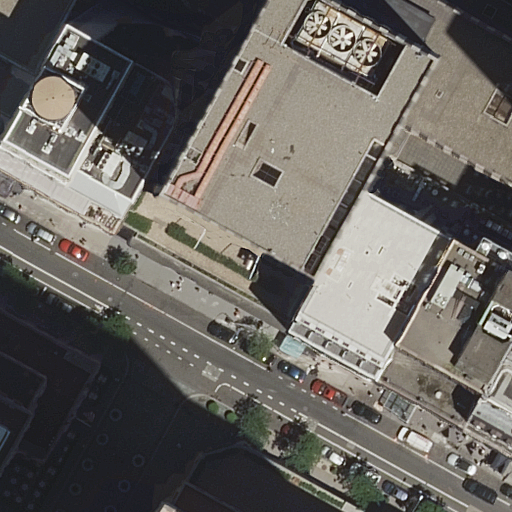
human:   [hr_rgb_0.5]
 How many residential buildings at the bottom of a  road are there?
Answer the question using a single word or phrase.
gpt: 0

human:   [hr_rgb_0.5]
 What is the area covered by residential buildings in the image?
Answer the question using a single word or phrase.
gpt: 6101m2

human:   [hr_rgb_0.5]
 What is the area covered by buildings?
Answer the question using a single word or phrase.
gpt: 7371m2

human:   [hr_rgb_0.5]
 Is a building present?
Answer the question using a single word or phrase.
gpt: yes

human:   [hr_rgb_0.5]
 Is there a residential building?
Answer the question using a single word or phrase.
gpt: yes

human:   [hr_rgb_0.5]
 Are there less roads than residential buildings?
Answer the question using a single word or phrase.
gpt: yes

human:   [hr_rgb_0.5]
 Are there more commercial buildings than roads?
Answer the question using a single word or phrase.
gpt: no

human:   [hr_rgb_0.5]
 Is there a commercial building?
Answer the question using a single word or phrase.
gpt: yes

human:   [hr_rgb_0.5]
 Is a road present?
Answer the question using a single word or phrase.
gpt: yes

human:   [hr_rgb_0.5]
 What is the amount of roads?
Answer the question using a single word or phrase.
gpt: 2

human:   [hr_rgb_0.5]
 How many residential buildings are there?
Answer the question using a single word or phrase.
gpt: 6

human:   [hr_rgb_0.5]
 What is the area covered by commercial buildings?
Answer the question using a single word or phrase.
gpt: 1269m2

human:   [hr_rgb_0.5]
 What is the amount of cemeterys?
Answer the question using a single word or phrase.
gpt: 0

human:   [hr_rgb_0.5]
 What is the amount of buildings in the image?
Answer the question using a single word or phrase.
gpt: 8

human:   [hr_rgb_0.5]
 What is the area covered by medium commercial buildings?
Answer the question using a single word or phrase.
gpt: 271m2

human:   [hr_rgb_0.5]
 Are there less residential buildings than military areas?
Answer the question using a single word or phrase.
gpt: no

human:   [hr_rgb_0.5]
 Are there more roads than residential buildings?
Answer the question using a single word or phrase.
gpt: no

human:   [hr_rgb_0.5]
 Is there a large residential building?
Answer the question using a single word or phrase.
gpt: yes

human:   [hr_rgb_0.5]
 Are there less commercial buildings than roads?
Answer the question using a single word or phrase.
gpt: no

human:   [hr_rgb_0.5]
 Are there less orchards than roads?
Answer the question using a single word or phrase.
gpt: yes

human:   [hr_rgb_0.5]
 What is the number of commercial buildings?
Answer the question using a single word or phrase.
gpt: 2

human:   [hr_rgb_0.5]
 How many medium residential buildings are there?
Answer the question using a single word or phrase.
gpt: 1

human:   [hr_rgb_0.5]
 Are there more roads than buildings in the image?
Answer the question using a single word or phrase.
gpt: no

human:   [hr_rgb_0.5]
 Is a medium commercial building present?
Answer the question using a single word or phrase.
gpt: yes

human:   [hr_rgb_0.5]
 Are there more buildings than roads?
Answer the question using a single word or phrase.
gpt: yes

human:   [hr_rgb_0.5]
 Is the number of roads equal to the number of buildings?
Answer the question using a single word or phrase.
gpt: no

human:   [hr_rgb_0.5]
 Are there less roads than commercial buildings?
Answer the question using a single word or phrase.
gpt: no

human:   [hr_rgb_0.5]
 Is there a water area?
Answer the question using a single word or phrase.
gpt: no

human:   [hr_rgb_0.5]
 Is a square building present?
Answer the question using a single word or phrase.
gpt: no

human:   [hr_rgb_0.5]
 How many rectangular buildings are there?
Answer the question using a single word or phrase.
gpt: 6

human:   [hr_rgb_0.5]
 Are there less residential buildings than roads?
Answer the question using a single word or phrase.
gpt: no

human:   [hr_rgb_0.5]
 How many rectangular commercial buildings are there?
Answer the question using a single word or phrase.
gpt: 2

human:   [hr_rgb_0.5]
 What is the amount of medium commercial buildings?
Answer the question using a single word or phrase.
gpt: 1

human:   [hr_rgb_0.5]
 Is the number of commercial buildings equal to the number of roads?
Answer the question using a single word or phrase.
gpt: yes

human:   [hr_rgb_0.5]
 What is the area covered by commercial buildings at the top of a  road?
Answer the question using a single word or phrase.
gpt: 998m2

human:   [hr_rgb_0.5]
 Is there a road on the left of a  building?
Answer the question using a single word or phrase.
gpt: yes

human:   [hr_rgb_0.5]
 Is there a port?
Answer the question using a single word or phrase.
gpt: no

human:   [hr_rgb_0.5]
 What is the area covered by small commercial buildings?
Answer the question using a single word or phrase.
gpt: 0m2

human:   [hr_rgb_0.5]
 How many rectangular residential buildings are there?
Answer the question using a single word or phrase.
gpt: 4

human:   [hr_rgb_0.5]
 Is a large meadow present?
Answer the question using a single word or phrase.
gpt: no

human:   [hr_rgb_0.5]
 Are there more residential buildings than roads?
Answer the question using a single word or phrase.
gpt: yes

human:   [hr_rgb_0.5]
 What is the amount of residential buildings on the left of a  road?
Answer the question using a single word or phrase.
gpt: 2

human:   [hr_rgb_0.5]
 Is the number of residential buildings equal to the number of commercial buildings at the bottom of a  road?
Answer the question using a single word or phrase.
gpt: no

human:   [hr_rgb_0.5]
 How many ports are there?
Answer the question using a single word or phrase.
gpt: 0

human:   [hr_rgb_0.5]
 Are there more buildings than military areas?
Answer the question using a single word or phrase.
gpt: yes

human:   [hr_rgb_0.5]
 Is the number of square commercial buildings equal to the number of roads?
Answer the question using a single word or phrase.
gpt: no

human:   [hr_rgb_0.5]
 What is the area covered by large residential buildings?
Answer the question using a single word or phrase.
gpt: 5964m2

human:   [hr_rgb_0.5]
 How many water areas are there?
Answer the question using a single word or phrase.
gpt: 0

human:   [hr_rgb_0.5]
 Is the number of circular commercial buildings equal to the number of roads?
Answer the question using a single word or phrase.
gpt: no

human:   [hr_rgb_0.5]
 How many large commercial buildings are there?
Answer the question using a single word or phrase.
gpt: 1

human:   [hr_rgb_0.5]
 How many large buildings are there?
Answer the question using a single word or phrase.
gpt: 5

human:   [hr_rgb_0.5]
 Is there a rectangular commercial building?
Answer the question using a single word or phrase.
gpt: yes

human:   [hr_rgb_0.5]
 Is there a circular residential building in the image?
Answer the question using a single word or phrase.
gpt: no

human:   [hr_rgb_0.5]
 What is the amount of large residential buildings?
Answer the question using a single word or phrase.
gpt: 4

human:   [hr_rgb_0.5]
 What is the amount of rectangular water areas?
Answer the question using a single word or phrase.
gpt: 0

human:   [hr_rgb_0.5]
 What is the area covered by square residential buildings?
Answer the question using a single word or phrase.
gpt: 0m2

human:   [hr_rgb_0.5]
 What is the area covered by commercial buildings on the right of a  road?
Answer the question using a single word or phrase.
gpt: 271m2

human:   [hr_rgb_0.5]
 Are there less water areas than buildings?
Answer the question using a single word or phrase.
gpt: yes

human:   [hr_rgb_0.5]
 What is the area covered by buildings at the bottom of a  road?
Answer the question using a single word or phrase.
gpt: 271m2

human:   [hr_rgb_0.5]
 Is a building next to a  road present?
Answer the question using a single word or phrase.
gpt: yes

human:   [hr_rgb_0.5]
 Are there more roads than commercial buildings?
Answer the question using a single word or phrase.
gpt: no

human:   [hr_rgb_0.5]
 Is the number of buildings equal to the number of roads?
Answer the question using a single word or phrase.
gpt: no

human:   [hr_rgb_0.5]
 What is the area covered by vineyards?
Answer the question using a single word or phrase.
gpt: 0m2

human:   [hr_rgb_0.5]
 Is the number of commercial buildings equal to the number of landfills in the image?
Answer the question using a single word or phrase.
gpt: no